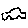
Label: car